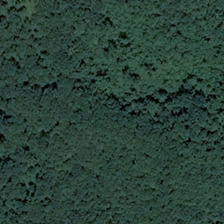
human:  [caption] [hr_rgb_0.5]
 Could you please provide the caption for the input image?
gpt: many green trees are in a forest .

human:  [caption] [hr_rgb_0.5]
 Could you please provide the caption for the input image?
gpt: many green trees are in a forest .

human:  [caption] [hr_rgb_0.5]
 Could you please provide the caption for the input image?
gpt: many green trees are in a forest .

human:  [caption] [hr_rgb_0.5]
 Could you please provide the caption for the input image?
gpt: many green trees are in a forest .

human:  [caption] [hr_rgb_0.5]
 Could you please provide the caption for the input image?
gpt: many green trees are in a forest .